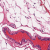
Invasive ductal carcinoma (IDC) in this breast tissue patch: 0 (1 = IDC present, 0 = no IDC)